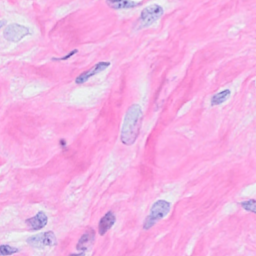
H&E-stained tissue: Breast